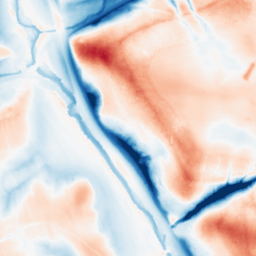
Category: multiscale
Decomposition family: dog_multiscale
Decomposition parameters: sigma_ratio: 2
n_scales: 5
base_sigma: 0.5
Upsampling method: regularized
Upsampling parameters: scale: 4
lambda_reg: 0.01
Upsampling scale: 4